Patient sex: M
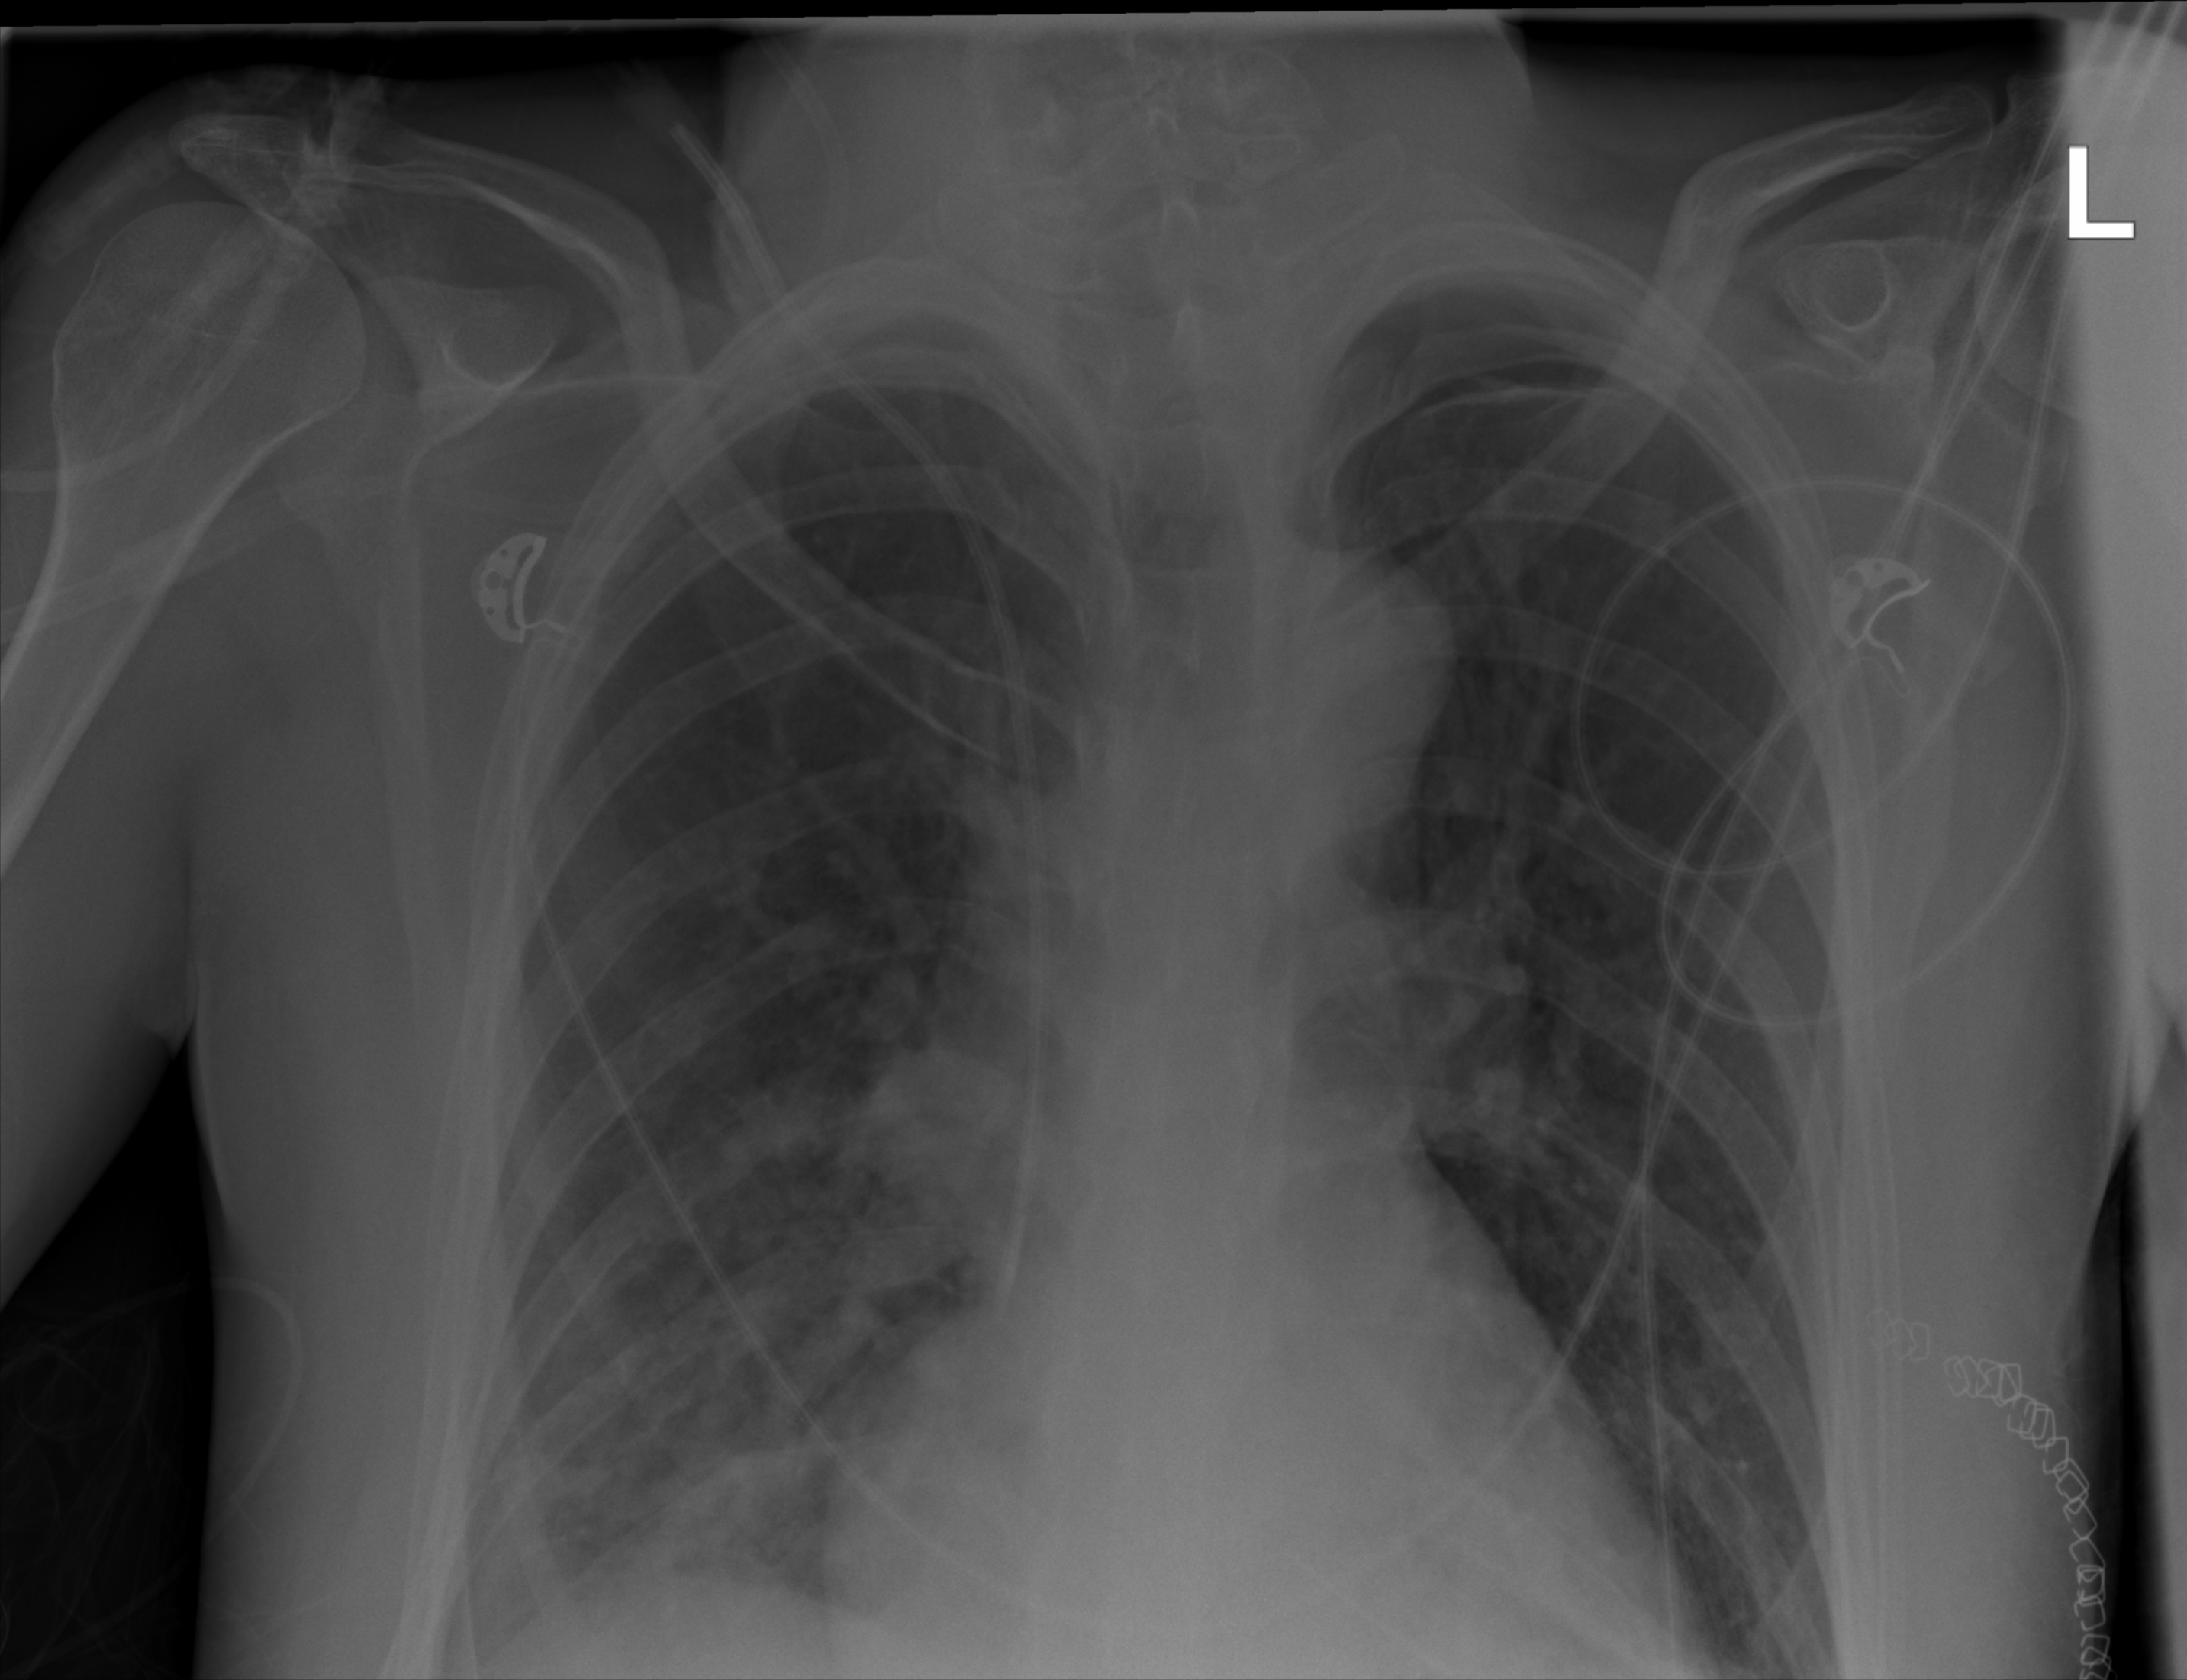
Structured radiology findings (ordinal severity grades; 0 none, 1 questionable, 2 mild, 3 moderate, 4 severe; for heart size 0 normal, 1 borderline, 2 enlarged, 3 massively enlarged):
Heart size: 0
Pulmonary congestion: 0
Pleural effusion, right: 2
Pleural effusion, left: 1
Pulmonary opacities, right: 2
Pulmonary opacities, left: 0
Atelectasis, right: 2
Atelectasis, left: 0